Question: I'm making an iPad app and it runs on the simulator, but fails when i try building it for the device.
the error is below:

These are the things i've tried to rectify this issue:
- - - - - -
i tried checking about the paths, but i'm not sure. Any ideas would be great please.
i also want to add that Xcode is throwing errors against its own Default@2x.png and Default.png!
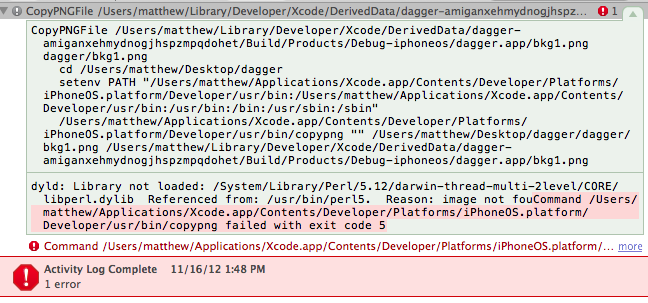
Answer: This has NOTHING to do with png files missing but with a dynamic library you are linking against which isnt available on ios